Question: Hi i has the audio post format my post contain the audio embed code format and in homepage show me the audio player and the text description as you can see in image below.

i used the 'the_content();' function to show the whole content. how i can modify the 'the_content();' function until show me only the audio players and not show me the text description.
for information i used this code below to modify the content field until only show the audio players in my home page the code it is work but only show the audio link and don't show me the audio such as audio player.
'''
$first_audio = '';
$output = preg_match_all('/http:\/\/.*\/(.*)\.(mp3|m4a|ogg)/', get_post_field('post_content', $first_audio), $matches);
$first_audio = $matches[0][0];
echo '<br />';
echo $first_audio;
'''
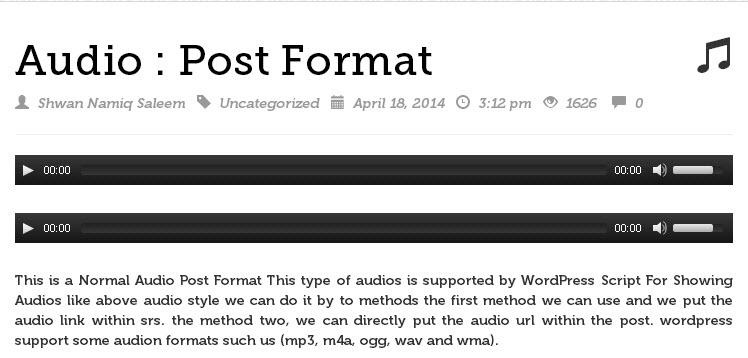
Answer: I modified this function below to use or get the word numbers form excerpt or from content
'''
function words_limit($string, $word_limit) {
$words = explode(' ', $string, ($word_limit + 1));
if(count($words) > $word_limit)
array_pop($words);
return implode(' ', $words);
}
// use : words_limit(get_the_excerpt(), 200);
// use : words_limit(get_the_content(), 200);
'''